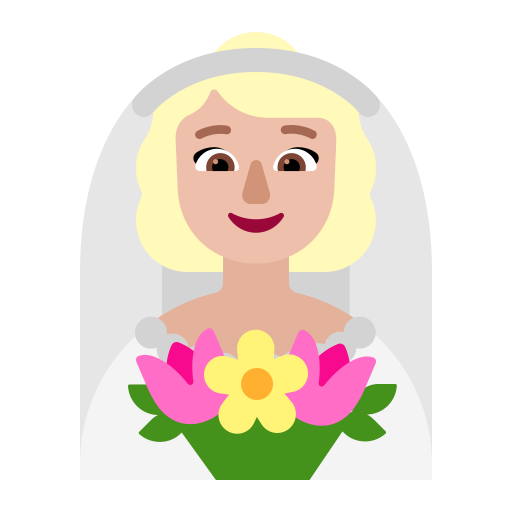
woman with veil flat  light